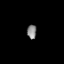
Tissue: lung
Cell type: T cells
Senescence score: 0.2222
Nuclear area (px): 129
Mean DAPI intensity: 135.636